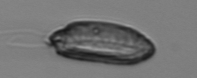
Label: Katodinium_or_Torodinium